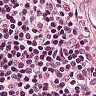
Metastatic tissue present: yes